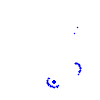
Particle: proton